Frequency: 55000
Velocity: 0,1705
Power: 17
Pulse duration: 0,0000001
Pass count: 1
Magnification: 10
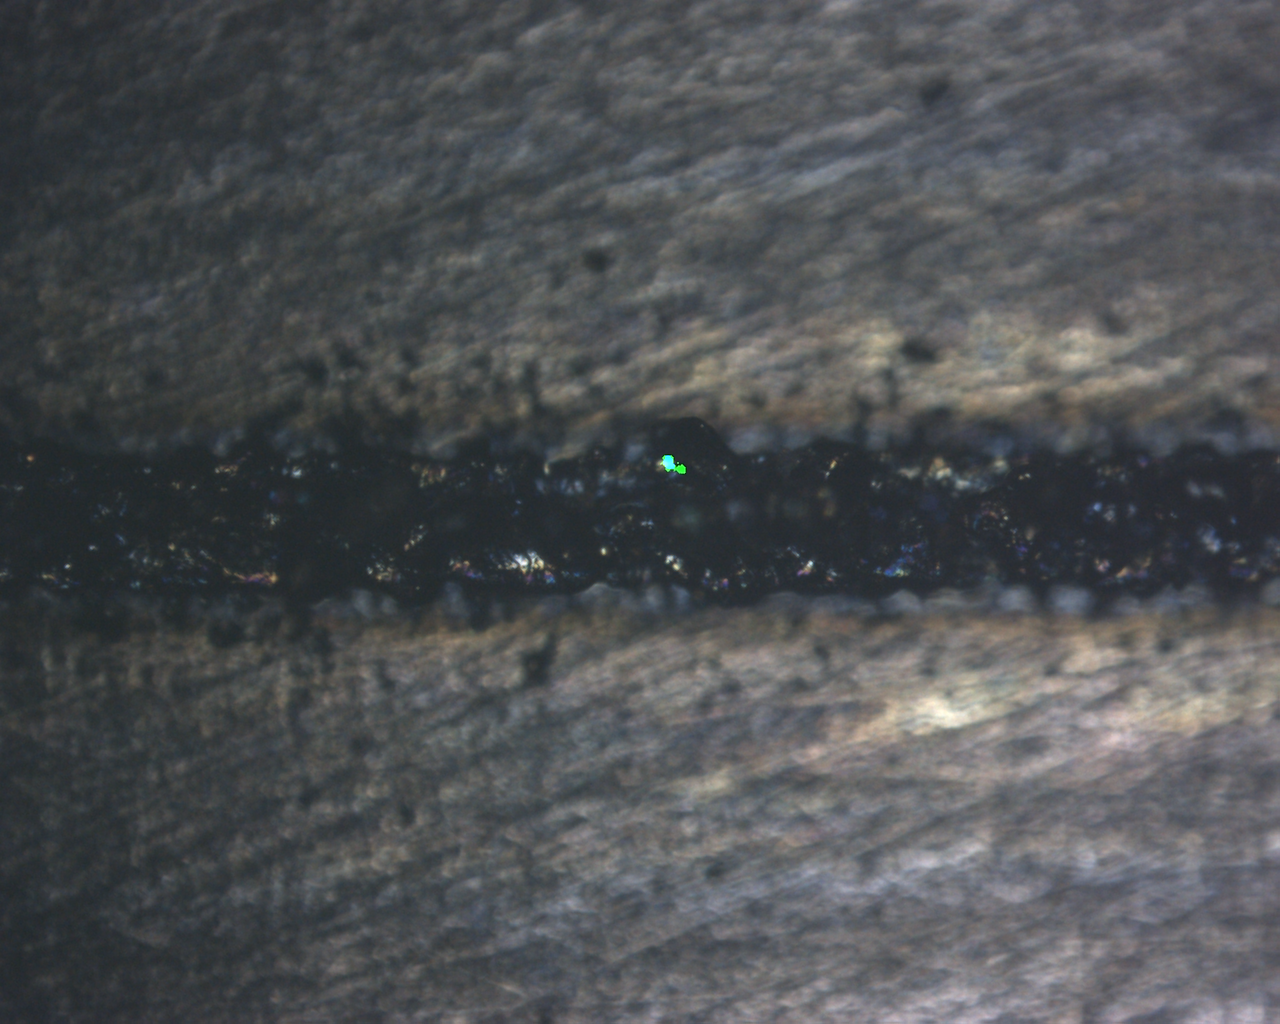
Measured width: 151.954
Other width: 53.923